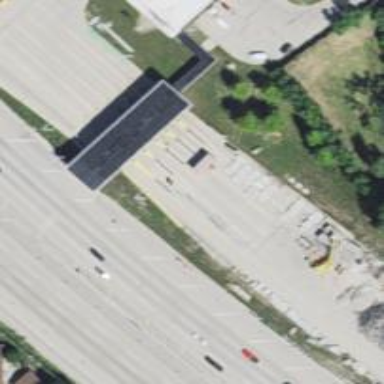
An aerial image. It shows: Toll gantry on the road.